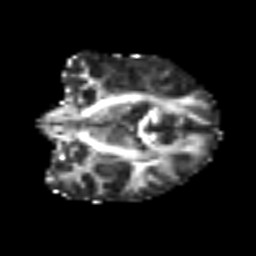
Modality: FA
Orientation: coronal
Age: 39
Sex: female
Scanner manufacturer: siemens
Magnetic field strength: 3 T
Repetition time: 6.1 s
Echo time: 0.101 s